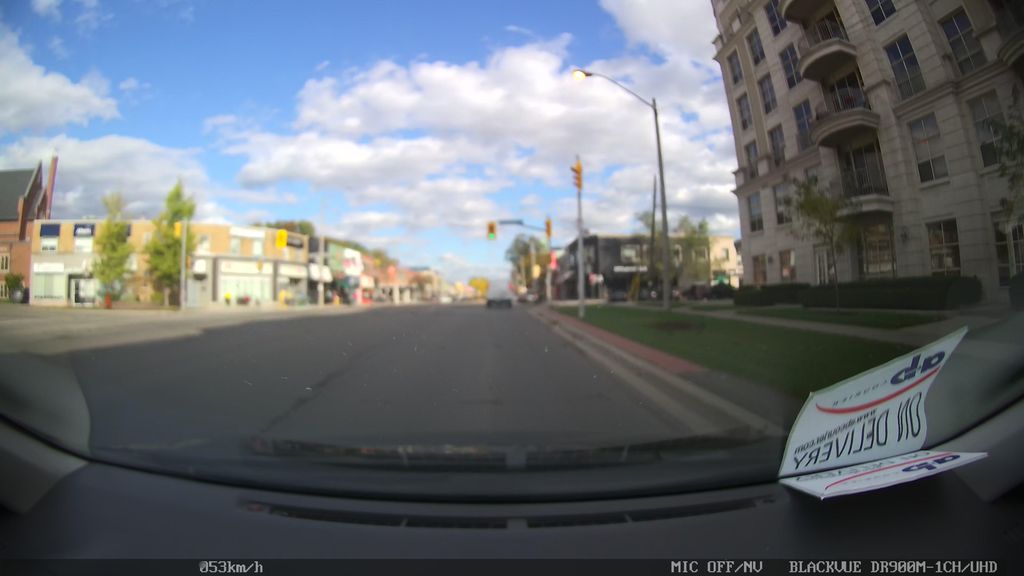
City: toronto